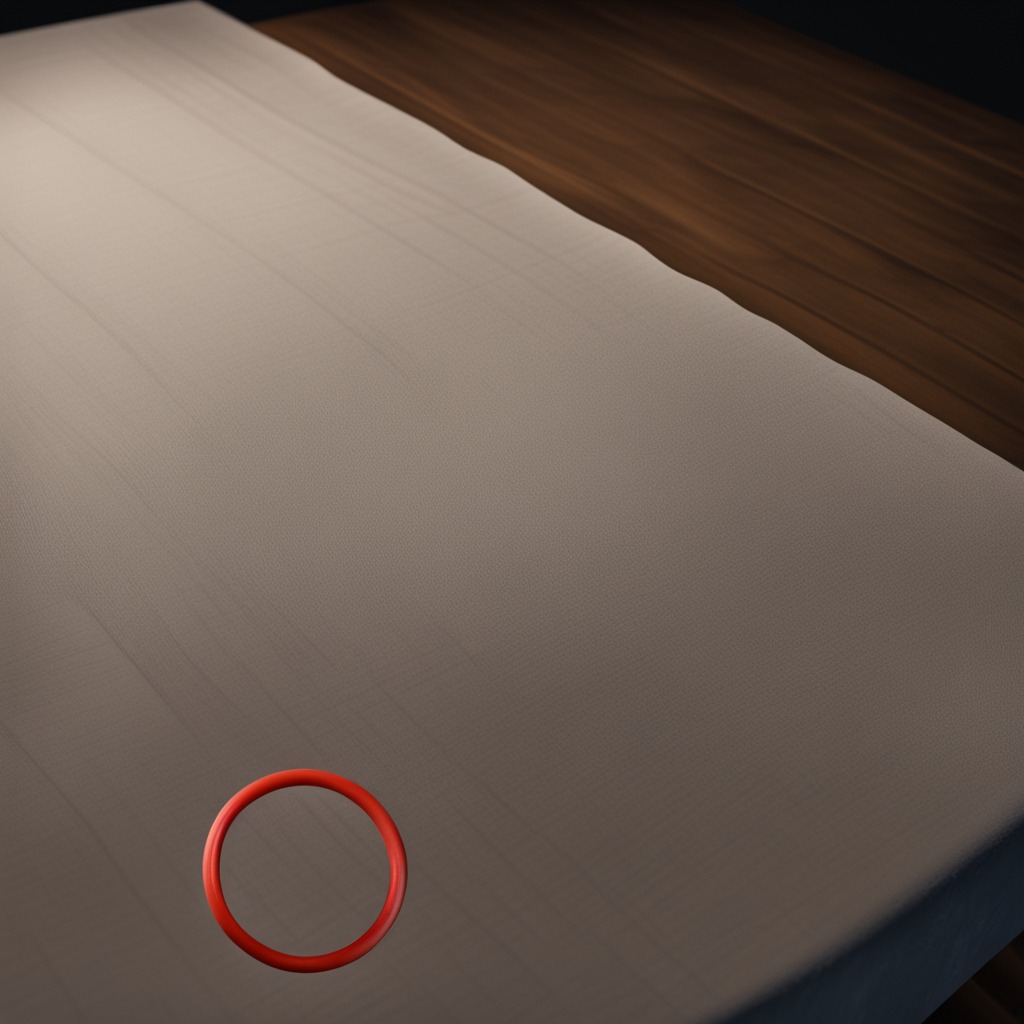
A rubber O-ring lies on the wooden table.